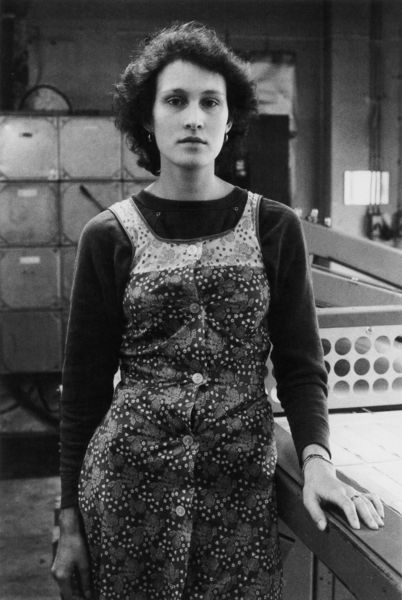
Titel: Frauen im Bekleidungswerk Treff-Modelle; Frauenporträts aus dem VEB Treffmodelle Berlin; Women at the Treff-Modelle Clothing Factory
Künstler: Helga Paris
Standort: Herstellungsort: Berlin (EU - D)
Schlagwörter: hand, weiß, blumen, frau, frisur, grau, hintergrund, kleid, mund, nase, ohrring, schwarz, tisch, blick, jung, regal, augen, gesicht, hals, hände, portrait, porträt, haare, ohrringe, frontal, locken, ohren, arbeit, schürze, wellen, schrank, modell, italien, kisten, fabrik, wagen, treppe, ernst, schublade, geländer, model, knöpfe, ring, halle, foto, fotografie, maschine, kabel, schwarzweiß, kittel, kiste, schubladen, küche, armreif, regale, pullover, pulli, dauerwelle, leitungen, südländisch, hausflur, jude, wäscherei, lcoken, t-shirt, arbeiterin, fotograf, ddr, fliessband, jüdin, kittelschürze, uhrringe, häng, 50iger